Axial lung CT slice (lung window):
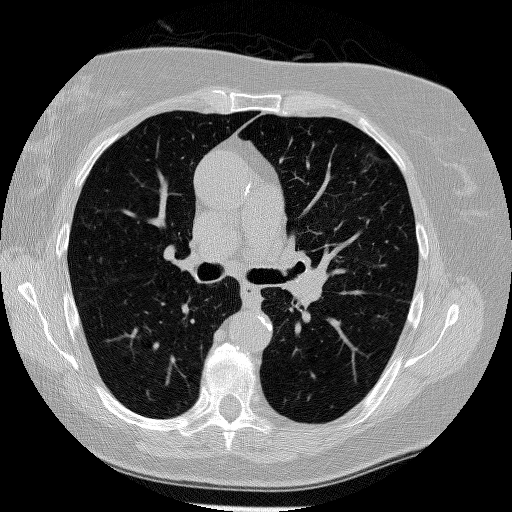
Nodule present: no